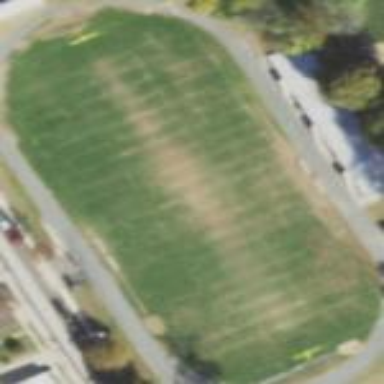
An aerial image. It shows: Pitch for American football.